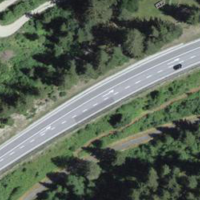
EUNIS habitat code: 43
Species observed at this site:
Juglans regia
Campanula glomerata
Sambucus racemosa
Argynnis paphia
Arcyptera fusca